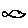
Label: fish